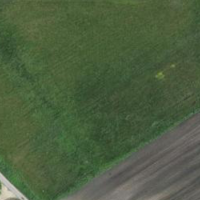
EUNIS habitat code: 52
Species observed at this site:
Corvus corone
Alcedo atthis
Sylvia borin
Aegithalos caudatus
Sylvia atricapilla
Poecile palustris
Pernis apivorus
Ardea alba
Erithacus rubecula
Cuculus canorus
Dryocopus martius
Phoenicurus ochruros
Corvus corax
Cyanistes caeruleus
Sturnus vulgaris
Troglodytes troglodytes
Chloris chloris
Corvus frugilegus
Phasianus colchicus
Passer domesticus
Passer montanus
Turdus merula
Saxicola rubetra
Hirundo rustica
Milvus migrans
Milvus milvus
Oriolus oriolus
Phylloscopus trochilus
Motacilla alba
Delichon urbicum
Tachybaptus ruficollis
Certhia brachydactyla
Anthus trivialis
Turdus philomelos
Fulica atra
Falco subbuteo
Emberiza citrinella
Dendrocopos major
Turdus viscivorus
Buteo buteo
Anthus pratensis
Gallinago gallinago
Phylloscopus collybita
Luscinia megarhynchos
Gallinula chloropus
Alauda arvensis
Pica pica
Sitta europaea
Garrulus glandarius
Columba livia
Saxicola rubicola
Falco tinnunculus
Picus viridis
Anas platyrhynchos
Alopochen aegyptiaca
Linaria cannabina
Acrocephalus palustris
Fringilla coelebs
Coloeus monedula
Streptopelia turtur
Carduelis carduelis
Columba palumbus
Fringilla montifringilla
Lullula arborea
Parus major
Columba oenas
Ciconia ciconia
Accipiter nisus